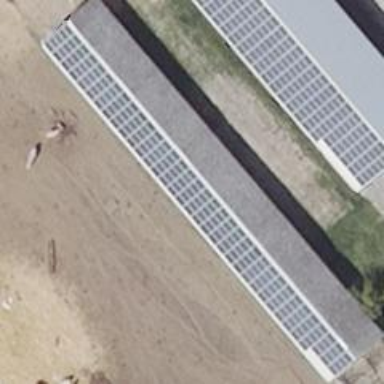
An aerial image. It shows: Solar-powered generator using photovoltaic technology. This small installation generates electricity through solar photovoltaic panels.